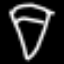
Label: diamond